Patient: sex F, age 78
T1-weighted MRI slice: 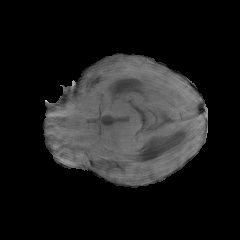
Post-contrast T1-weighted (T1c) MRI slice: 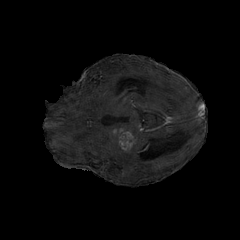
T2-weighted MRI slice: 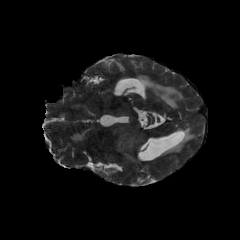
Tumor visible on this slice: yes
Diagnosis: Glioblastoma, IDH-wildtype
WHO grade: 4